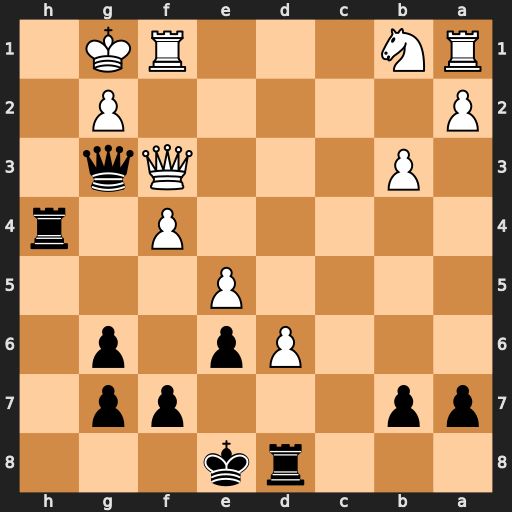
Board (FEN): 3rk3/pp3pp1/3Pp1p1/4P3/5P1r/1P3Qq1/P5P1/RN3RK1
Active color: b
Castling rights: -
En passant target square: -
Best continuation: Qh2+ Kf2 Rxf4